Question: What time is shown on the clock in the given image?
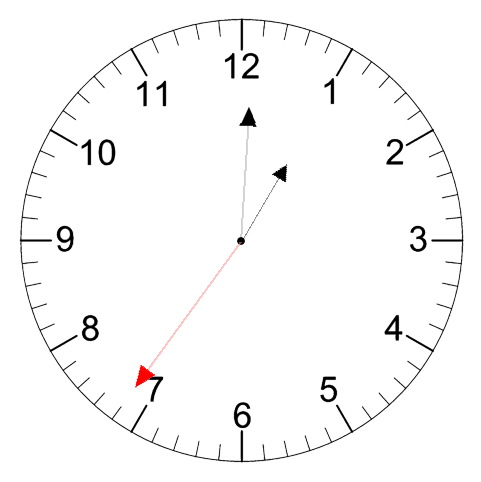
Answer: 01:00:36